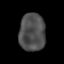
Tissue: lung
Cell type: Epithelial cells
Senescence score: 0.2354
Nuclear area (px): 966
Mean DAPI intensity: 78.609